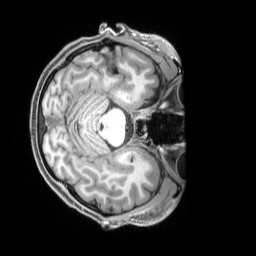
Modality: T1w
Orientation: axial
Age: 24
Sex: male
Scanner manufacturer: siemens
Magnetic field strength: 3 T
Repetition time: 2.3 s
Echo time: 0.00298 s